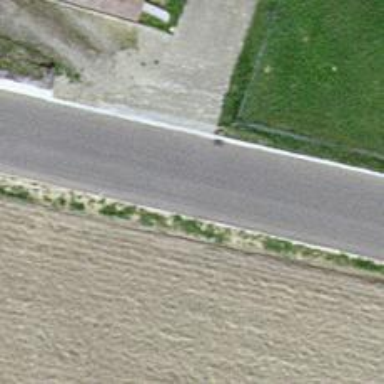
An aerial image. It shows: Unclassified road with asphalt surface.